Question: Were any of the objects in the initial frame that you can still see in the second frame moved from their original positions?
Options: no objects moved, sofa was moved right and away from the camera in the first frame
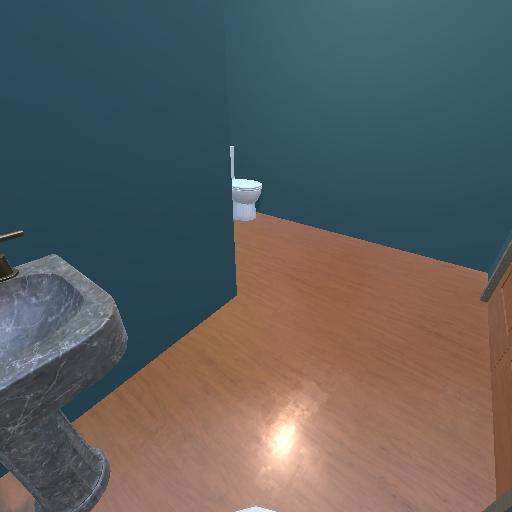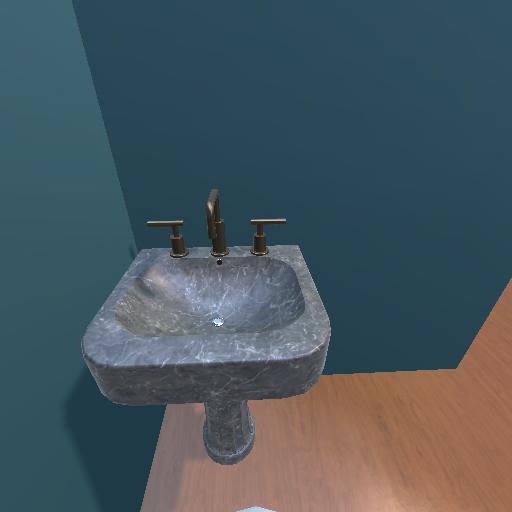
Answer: no objects moved